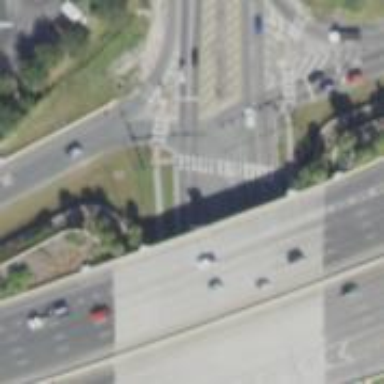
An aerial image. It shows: Motorway link with asphalt surface. The junction is of diamond type with sidewalk on the left.